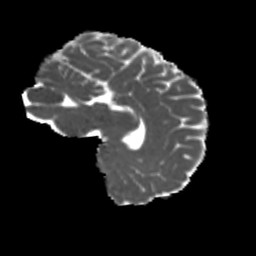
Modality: MD
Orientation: sagittal
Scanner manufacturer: siemens
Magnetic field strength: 3 T
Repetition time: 4 s
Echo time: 0.0594 s